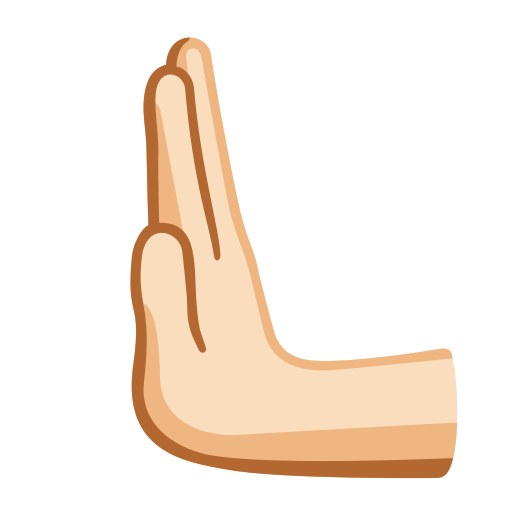
Emoji: 🫷🏻